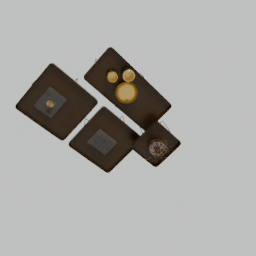
Label: furniture